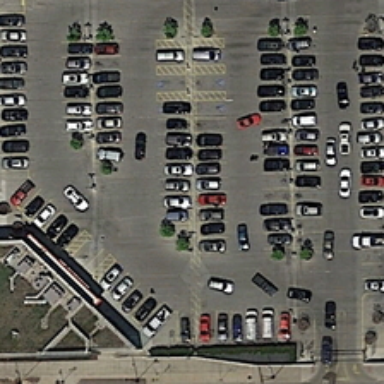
Many cars are parked in a parking lot near a road .